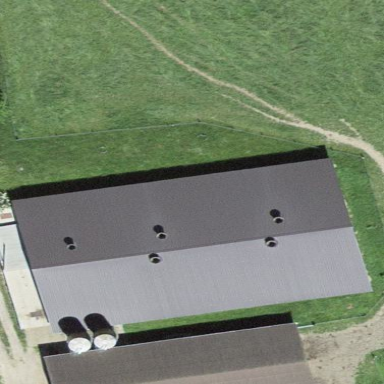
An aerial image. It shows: Cowshed building.